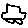
Label: car